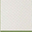
Piece: xx